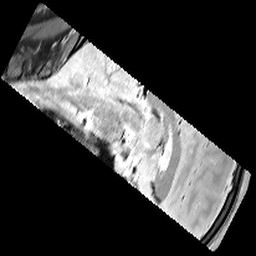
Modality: T1w
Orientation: sagittal
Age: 27
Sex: female
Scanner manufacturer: siemens
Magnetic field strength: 3 T
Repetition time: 6.5 s
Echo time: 0.016 s